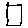
Label: square